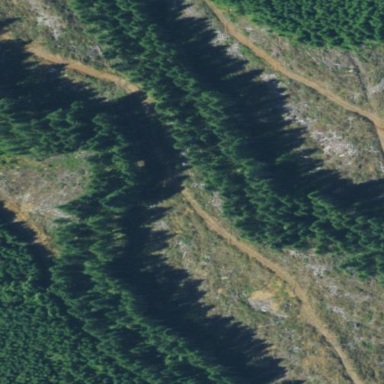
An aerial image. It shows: Clearcut area created by human activity.